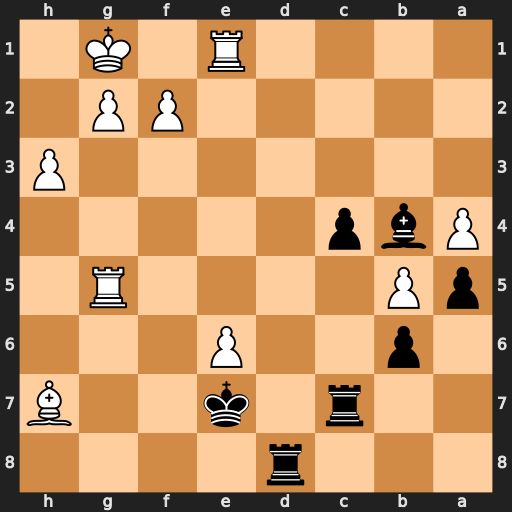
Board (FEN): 3r4/2r1k2B/1p2P3/pP4R1/Pbp5/7P/5PP1/4R1K1
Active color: b
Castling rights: -
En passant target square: -
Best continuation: Bxe1 Rg7+ Kd6